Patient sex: F
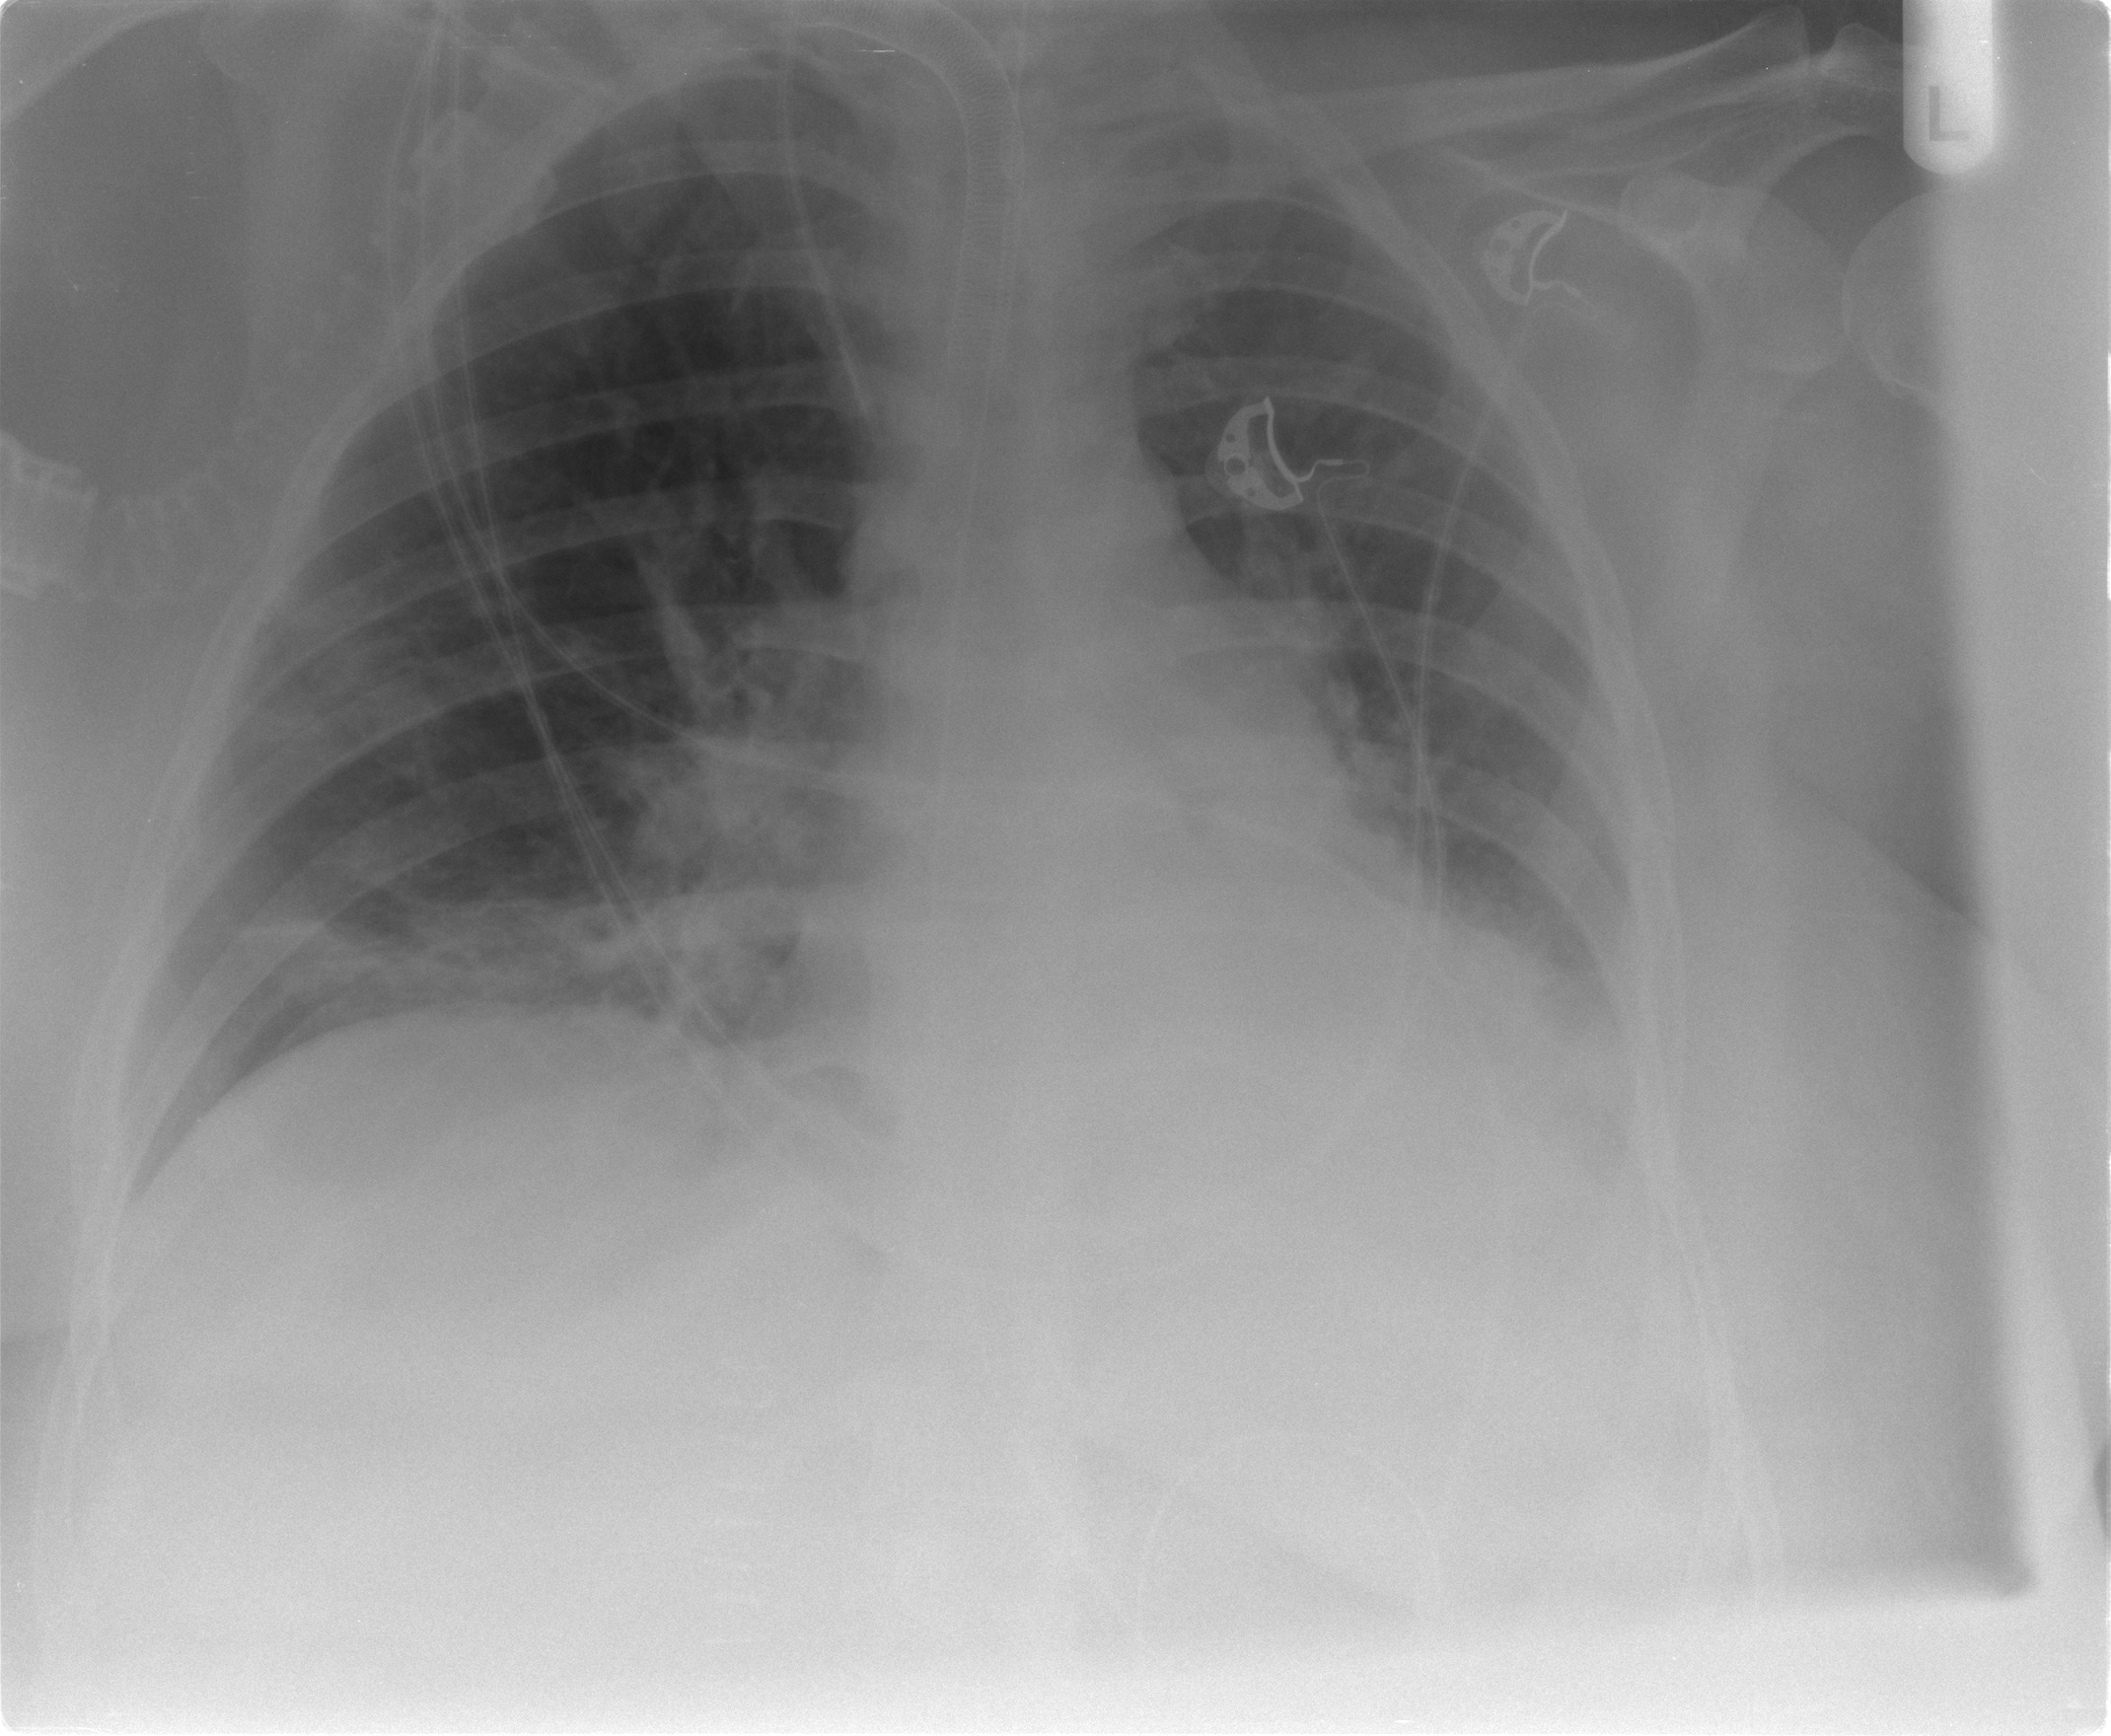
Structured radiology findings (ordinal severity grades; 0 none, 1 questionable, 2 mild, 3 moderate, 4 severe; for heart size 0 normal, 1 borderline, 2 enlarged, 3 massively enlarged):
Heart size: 0
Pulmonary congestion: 2
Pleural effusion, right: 2
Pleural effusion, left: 0
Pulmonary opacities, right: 2
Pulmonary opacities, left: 2
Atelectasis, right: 0
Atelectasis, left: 0